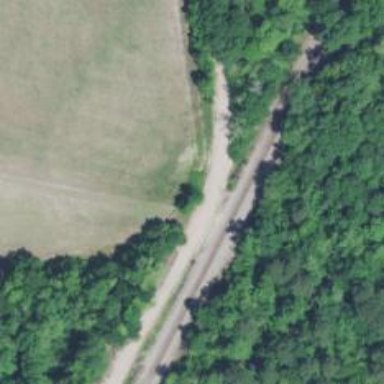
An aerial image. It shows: Tertiary road.